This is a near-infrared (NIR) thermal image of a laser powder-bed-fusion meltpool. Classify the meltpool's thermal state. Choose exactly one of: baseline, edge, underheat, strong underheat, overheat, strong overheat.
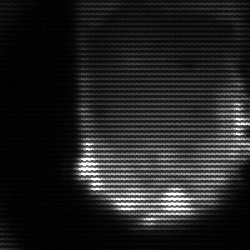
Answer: baseline